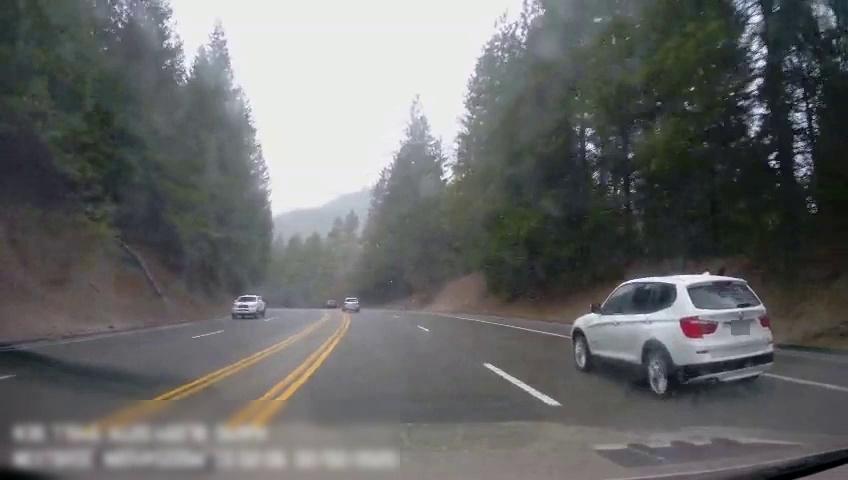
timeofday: Day
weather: Cloudy
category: Drivable Space
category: Vehicles | SUV
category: Vehicles | Car
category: Vehicles | Car
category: Vehicles | Car
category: Lanes | Alternate Lane
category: Lanes | Alternate Lane
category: Lanes | Alternate Lane
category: Lanes | Current Lane
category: Lanes | Current Lane
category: Lanes | Alternate Lane